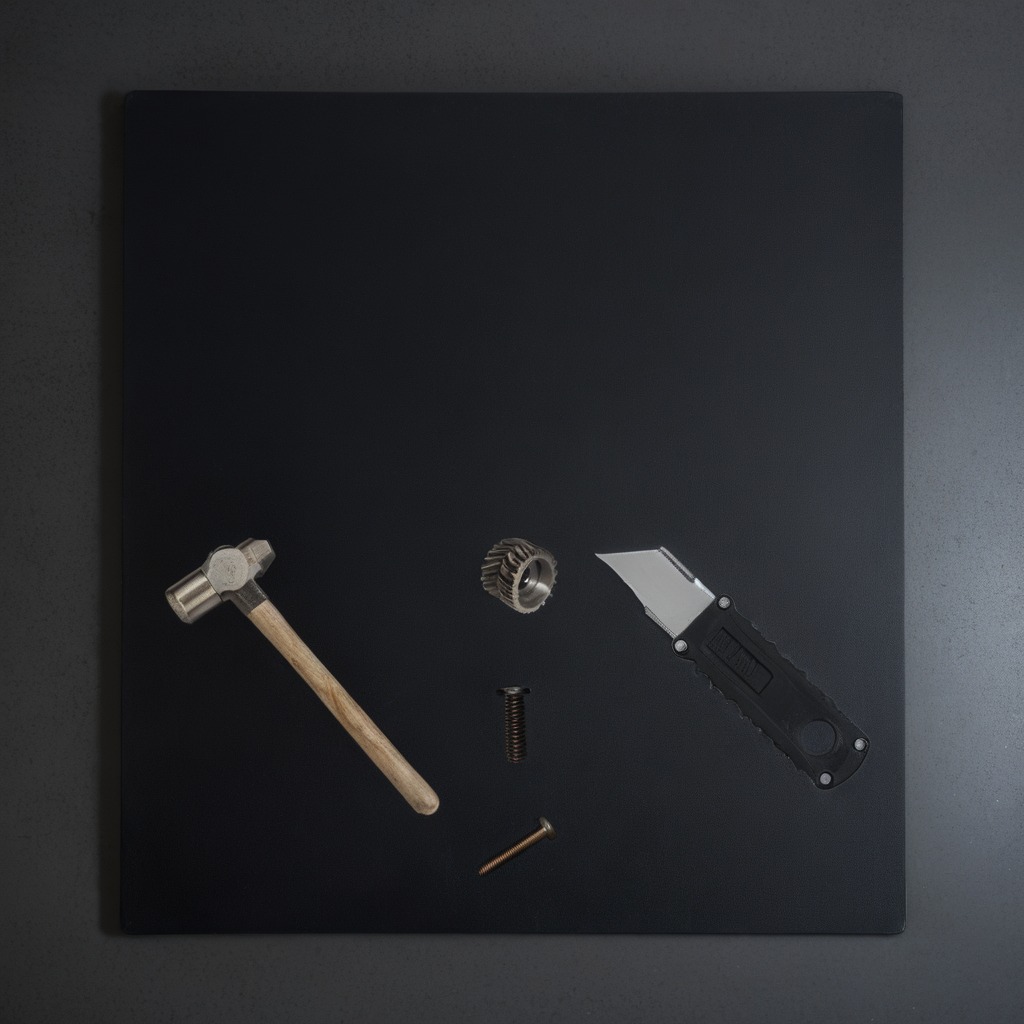
A steel gear with teeth, a utility knife, a metal machine screw, a hammer, and a coiled metal spring are lying on the clean granite tabletop covered with a black rubber mat inside a workshop at night.